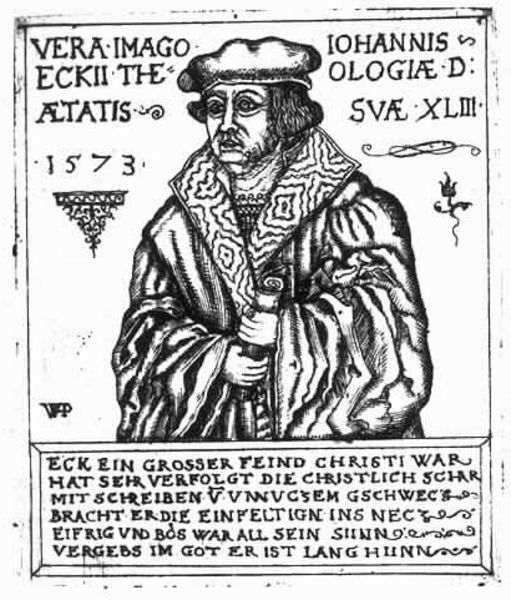
Titel: Bildnis des Johann Eck
Künstler: Balthasar Jenichen
Institution: (Seriendruck)
Schlagwörter: hand, kopf, mann, umhang, weiß, frisur, grau, haar, hut, mund, nase, profil, schwarz, skizze, symbol, zeichen, zeichnung, haube, ornament, rock, kappe, mütze, augen, falten, gesicht, johannes, kragen, mensch, pelz, rahmen, bild, bildnis, herr, hände, portrait, porträt, signatur, gewand, haare, halbfigur, mantel, adel, blatt, kinn, lippen, stock, kopfbedeckung, holzschnitt, schrift, papier, grafik, graphik, linien, rand, tafel, inschrift, brauen, zahlen, deutsch, jahreszahl, revers, unterschrift, buch, religion, druck, holzstich, radierung, stich, seite, schwert, text, buchstaben, plakat, überschrift, adeliger, kardinal, brokat, baskenmütze, altar, buchdruck, buchseite, jahr, rolle, barett, pfarrer, halbprofil, eck, zahl, schreiben, christlich, verfolgung, mittelalter, vera, luther, schriftrolle, adelig, gelehrter, protestantismus, kupferstich, flugblatt, handschrift, christi, zepter, römisch, legende, latein, frühe neuzeit, reformation, katholisch, schirftrolle, apostel, flugschrift, humanist, monogram, theologe, johannis, gwand, humanismus, feind, pelzrock, blasphemie, imago, ketzer, fellmantel, theologie, propaganda, katholik, christlcih, fellragen, häretiker, initialine, iohannis, johannes eck, konfession, ologiae, schmähschrift, subsriptio, vera imago, xliii, inqusition, 1573, labialfalten, großer feind chrsiti, feind christi, krqagen